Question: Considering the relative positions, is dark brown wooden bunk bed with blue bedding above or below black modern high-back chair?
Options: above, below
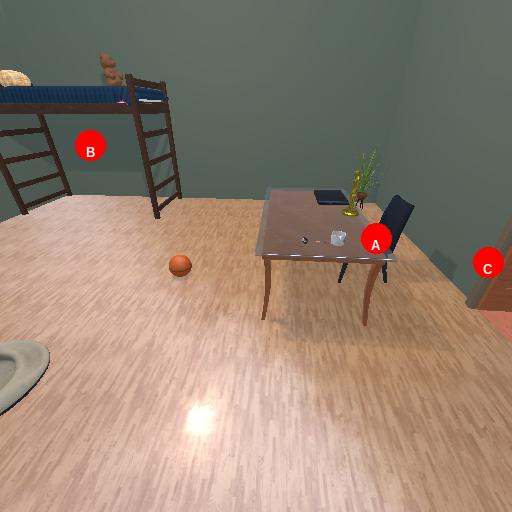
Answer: above